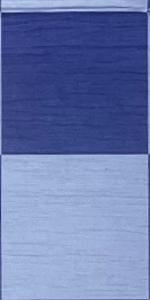
Label: Empty